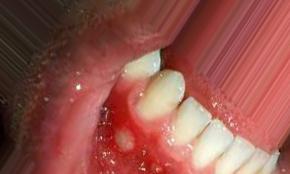
Condition: Mouth Ulcer